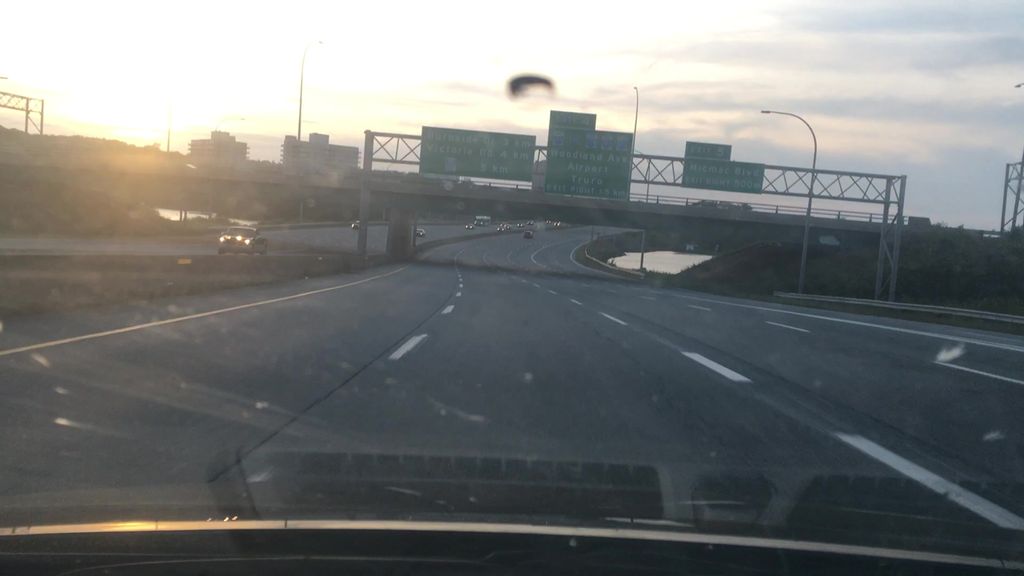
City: halifax